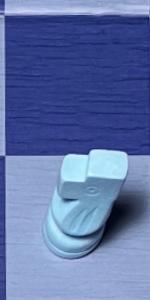
Label: Knight_White